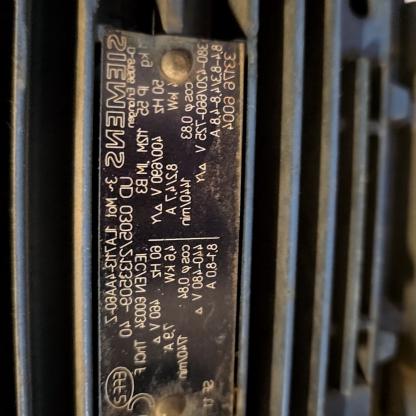
Klasa: tabliczka-znamionowa